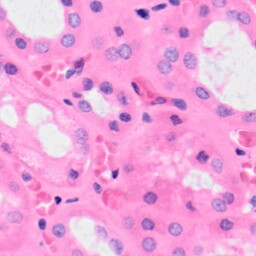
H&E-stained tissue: Kidney